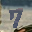
Label: 7